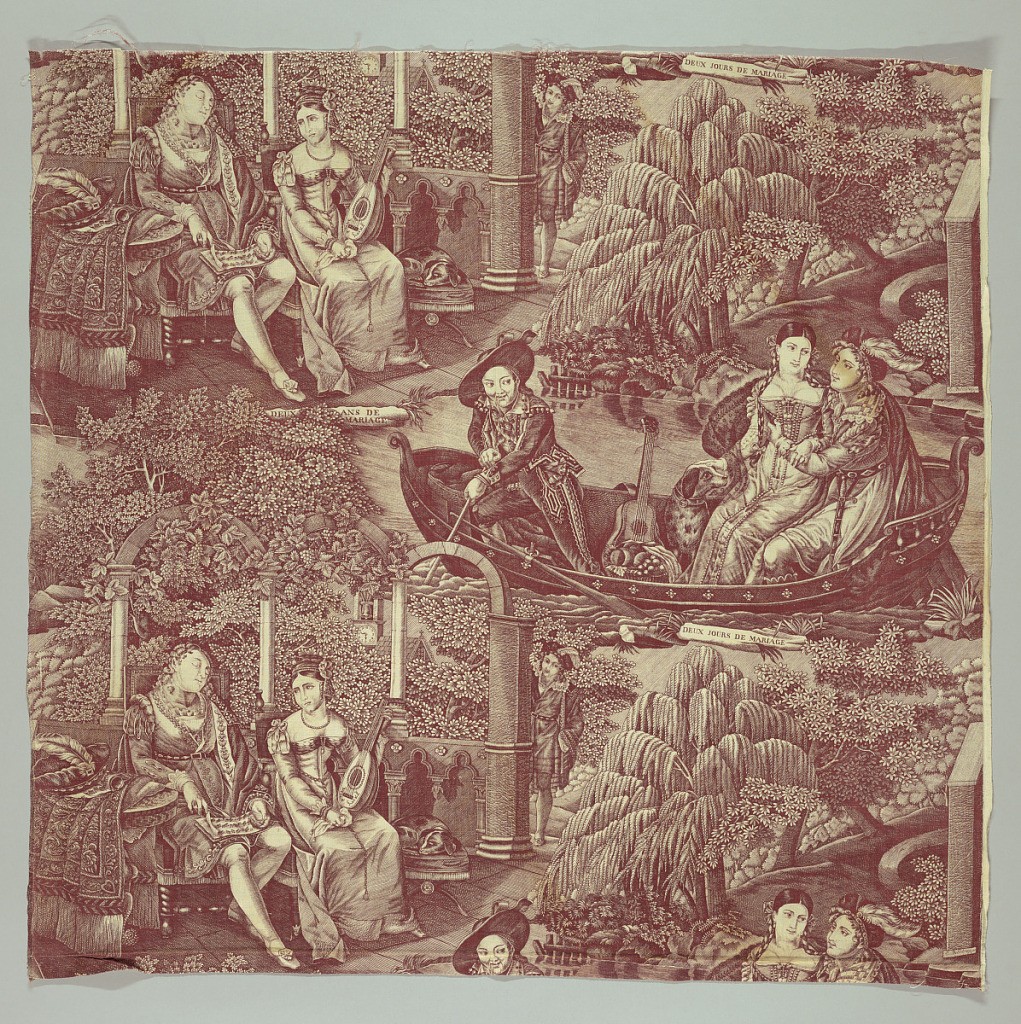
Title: Textile
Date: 1800–1850
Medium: Printed by engraved roller on cotton plain weave.
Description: Two scenes, both captioned in French, illustrating the difference between two days of marriage and two years of marriage with a couple prominent in each scene. In brown on white.